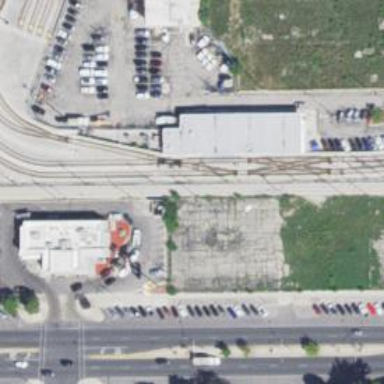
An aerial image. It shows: Electrified rail service yard.